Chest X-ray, AP view. Patient: 49 years old, sex M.
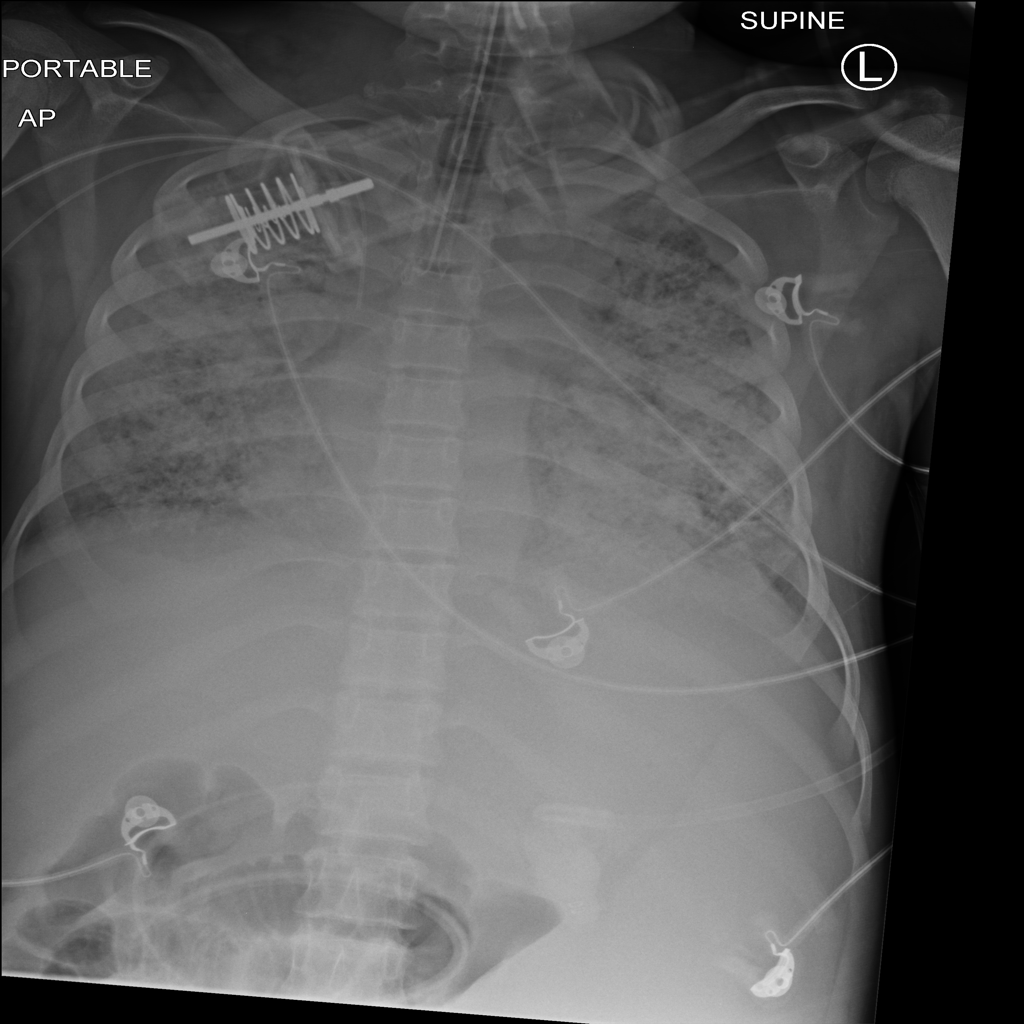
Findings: No Finding